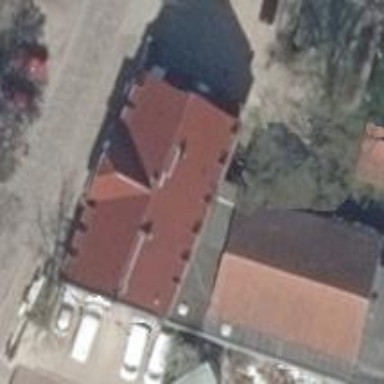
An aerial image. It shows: Restaurant.